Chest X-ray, PA view. Patient: 56 years old, sex M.
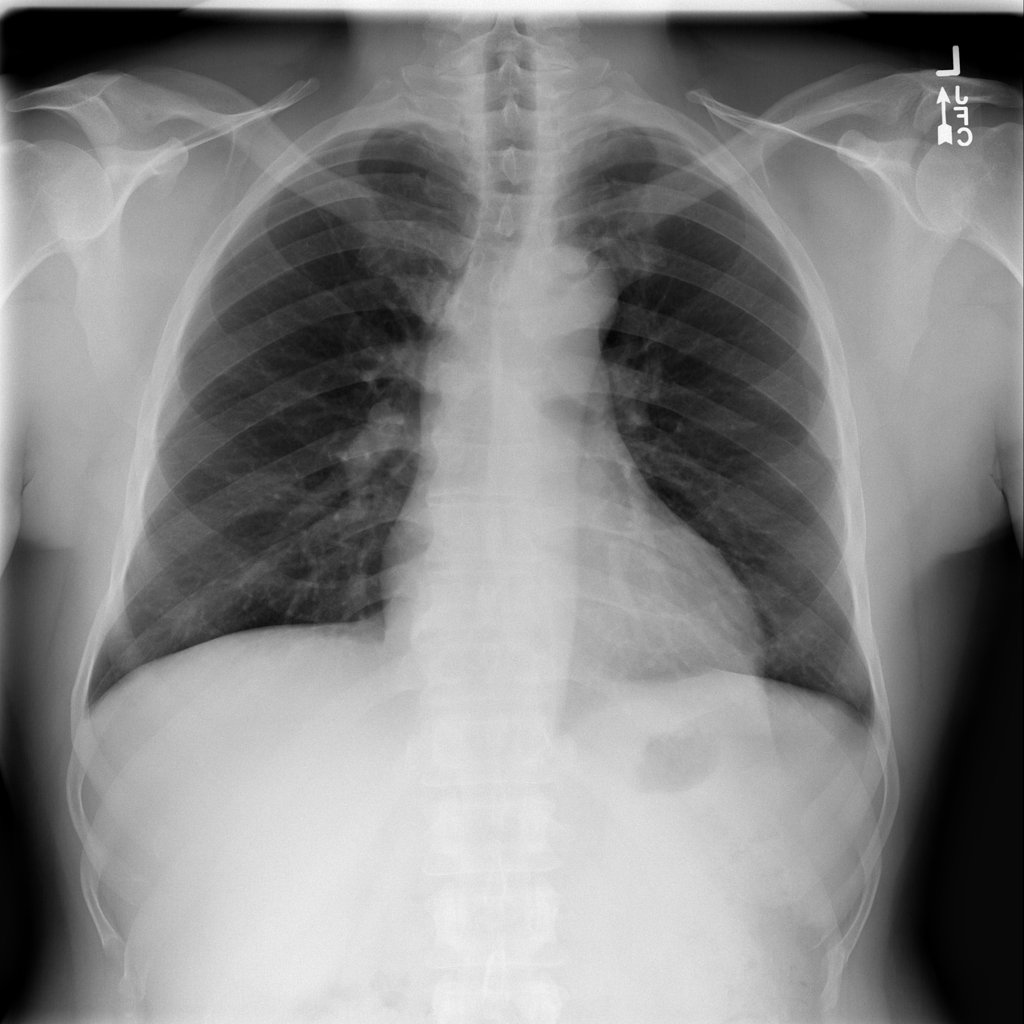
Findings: No Finding